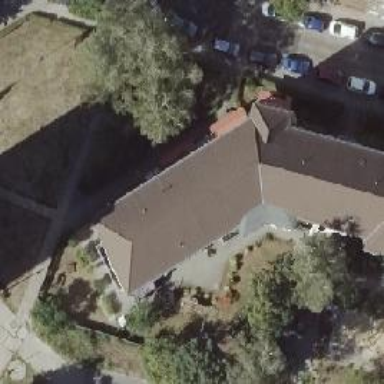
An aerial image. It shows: Hipped roof on apartment building.